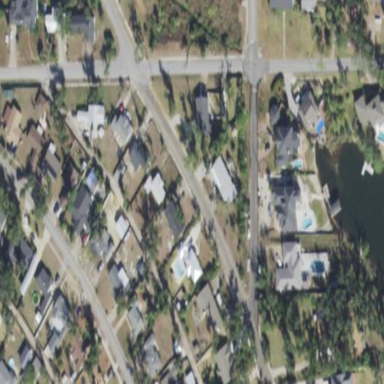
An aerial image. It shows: This residential area consists of single-family homes.